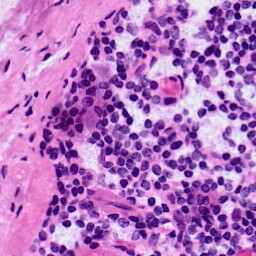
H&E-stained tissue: LymphNode